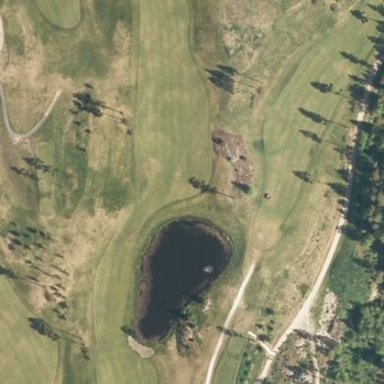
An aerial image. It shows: Grassy area designated as golf fairway.